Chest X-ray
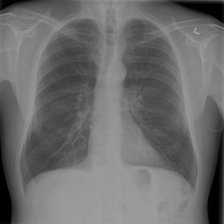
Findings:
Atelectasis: negative
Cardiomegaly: negative
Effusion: negative
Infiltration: negative
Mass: negative
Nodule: negative
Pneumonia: negative
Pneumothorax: negative
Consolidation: negative
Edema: negative
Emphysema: negative
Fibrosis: negative
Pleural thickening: negative
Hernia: negative